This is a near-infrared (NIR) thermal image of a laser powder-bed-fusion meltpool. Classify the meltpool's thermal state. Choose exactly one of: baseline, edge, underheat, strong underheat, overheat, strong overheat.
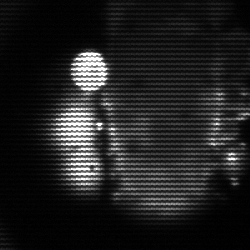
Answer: strong underheat